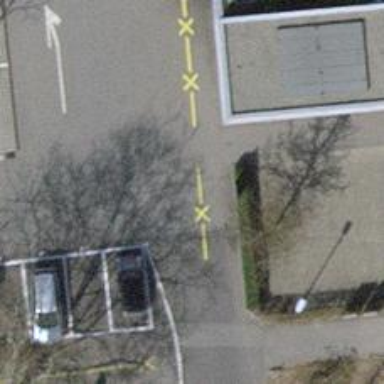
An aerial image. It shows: Asphalt parking aisle road.